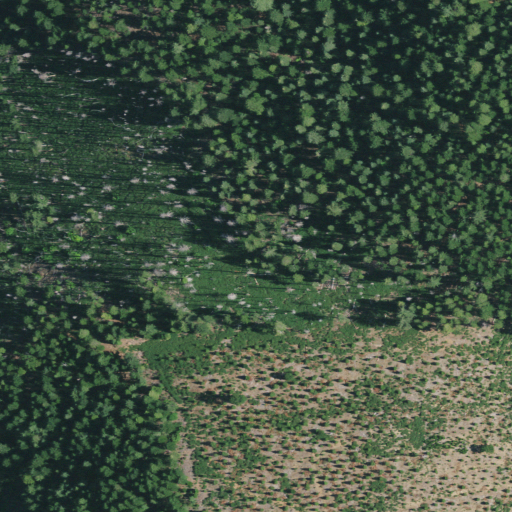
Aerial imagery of mountain in California named Sugarloaf containing evergreen forest and shrub